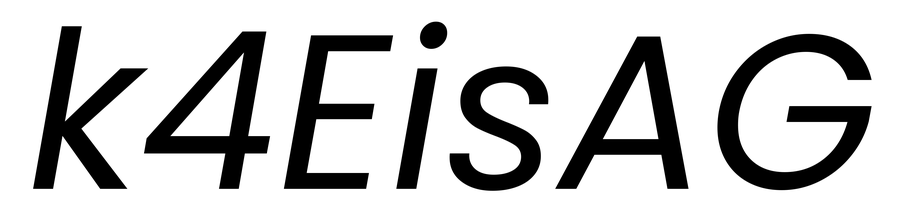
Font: Poppins-Italic